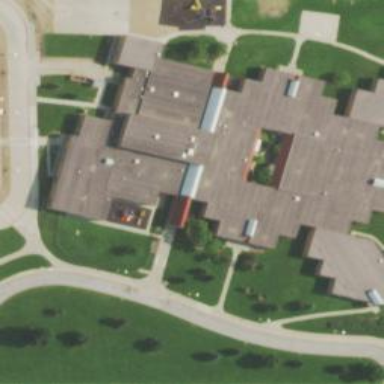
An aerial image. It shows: School.